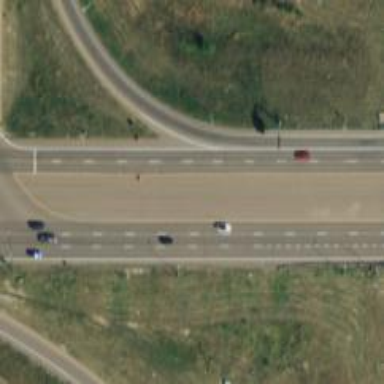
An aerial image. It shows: Bridge over trunk highway expressway.